Aerial crown-view tile of a tropical tree (Barro Colorado Island, Panama), acquired 20241216:
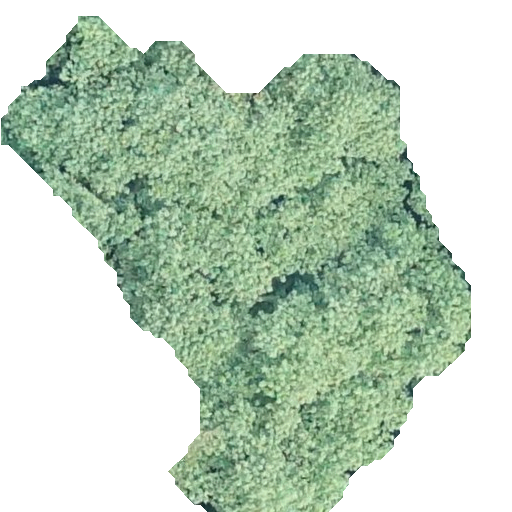
Species: Hieronyma alchorneoides
GBIF accepted scientific name: Hieronyma alchorneoides
Crown area: 201.361 m²